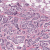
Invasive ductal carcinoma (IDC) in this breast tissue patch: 1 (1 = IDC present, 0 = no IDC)